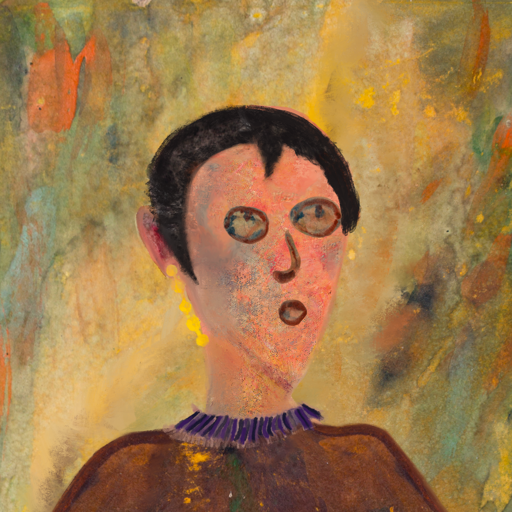
Background: Comrade, Head And Neck Side: Irani, Face Side: Orphan, Bust: Comrade, Hair Side: Roy_Bahadur, Head Accessory: Blank, Second Necklace: Blank, Necklace: HillGirl, Baby: Blank